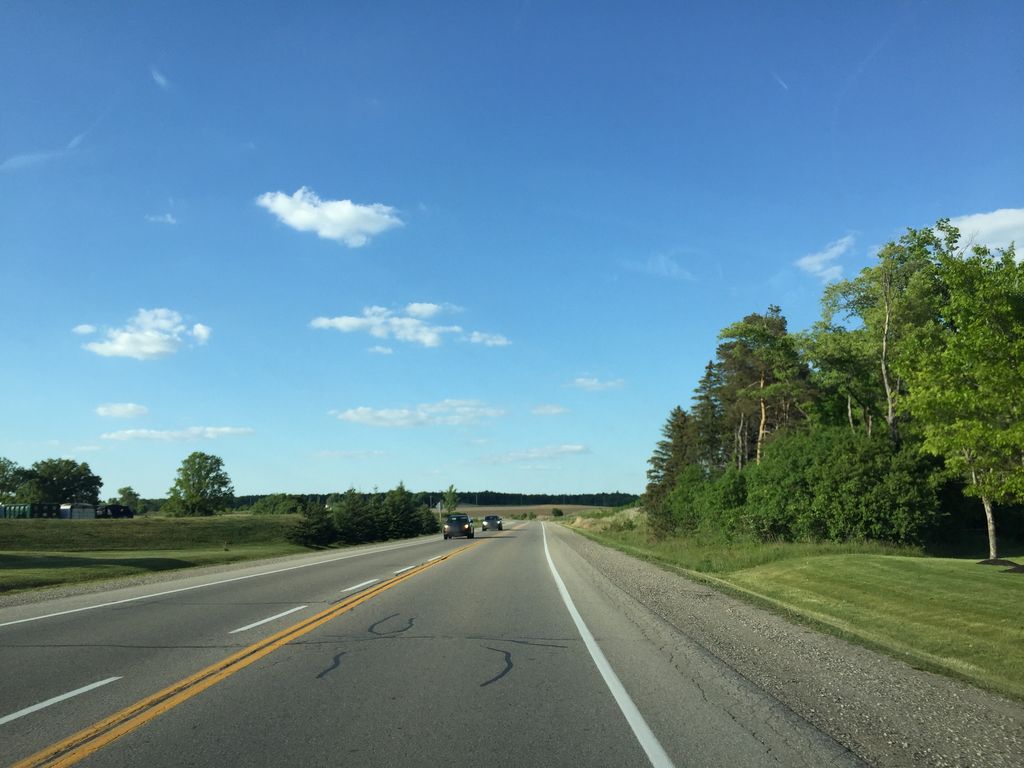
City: kitchener-waterloo